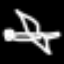
Label: airplane